Field crop: maize
Growth stage: 2
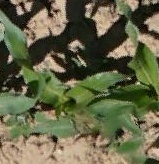
Species: maize